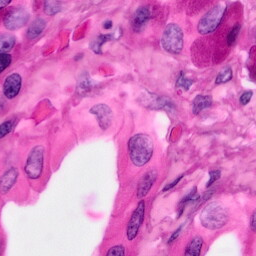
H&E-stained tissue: Pancreatic